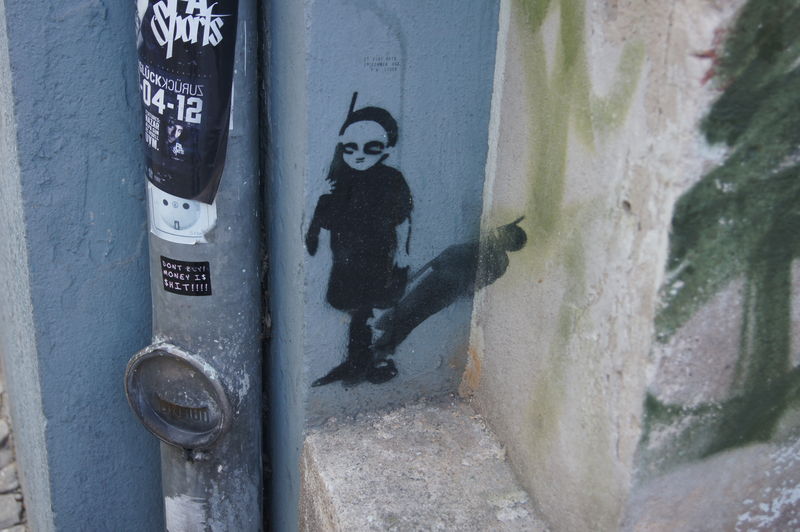
Titel: Stencil girl
Standort: Berlin
Schlagwörter: streetart